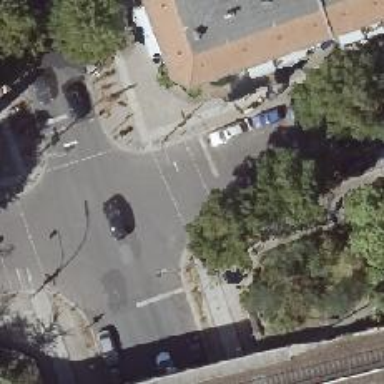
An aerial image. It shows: Footway crossing with traffic signals.